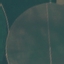
Label: AnnualCrop